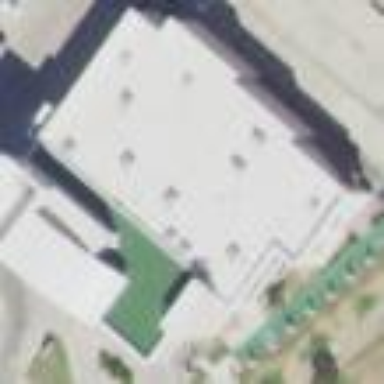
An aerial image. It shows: Fitness center building.